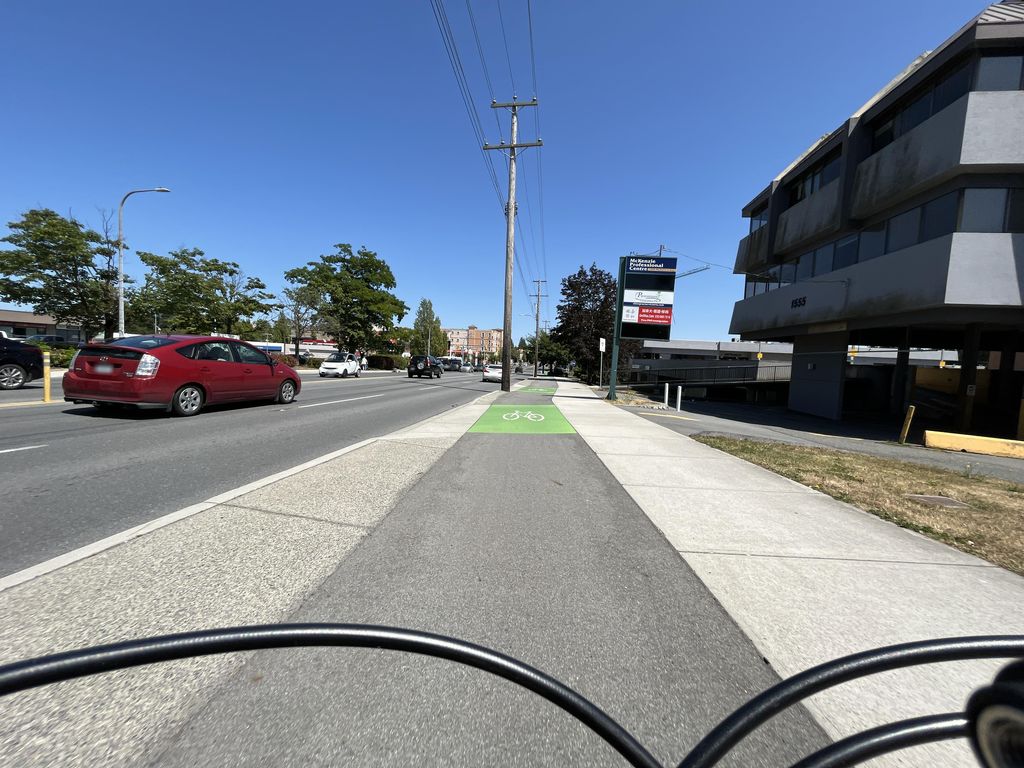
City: victoria